Breast ultrasound image
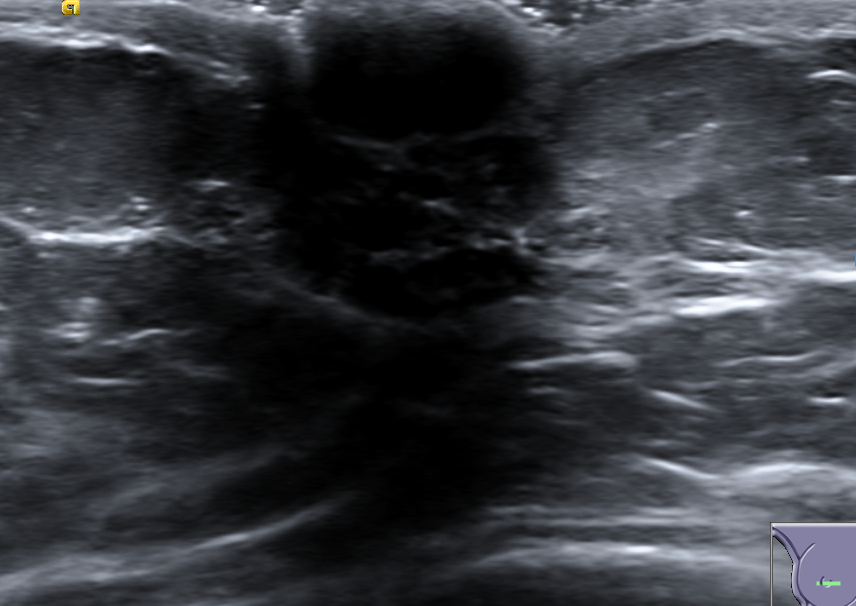
Diagnosis: normal